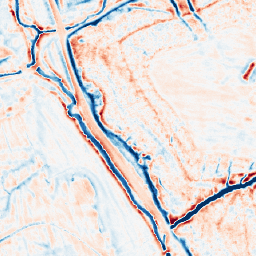
Category: edge_preserving
Decomposition family: bilateral
Decomposition parameters: d: 15
sigma_color: 25
sigma_space: 50
Upsampling method: area
Upsampling parameters: scale: 2
Upsampling scale: 2